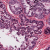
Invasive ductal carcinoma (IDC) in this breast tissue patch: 0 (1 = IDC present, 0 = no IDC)